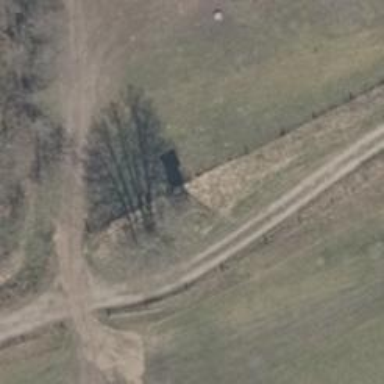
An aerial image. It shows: Hunting stand.